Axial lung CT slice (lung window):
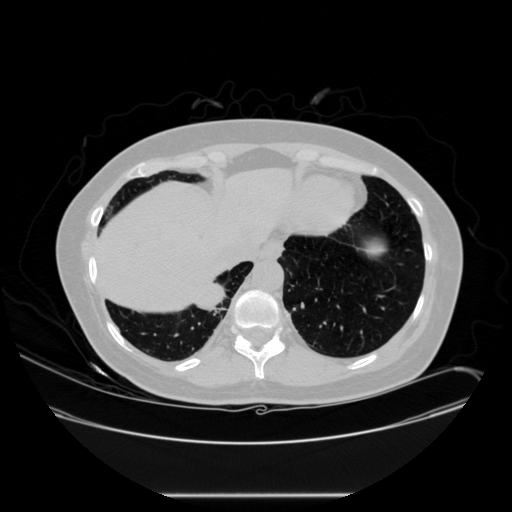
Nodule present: yes
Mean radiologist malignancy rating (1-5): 3.667